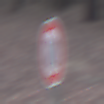
Verkehrszeichen: Geschwindigkeit120
Umgebung: Outdoor, Nature
Tageszeit: SunriseSunset
Wetter: NotSpecified
Licht: Natural
Jahreszeit: Autumn
Kontrast: MediumContrast